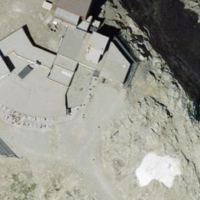
EUNIS habitat code: 48
Species observed at this site:
Saxifraga bryoides
Saxifraga paniculata
Saxifraga exarata
Montifringilla nivalis
Phoenicurus ochruros
Ranunculus glacialis
Pyrrhocorax graculus
Prunella collaris